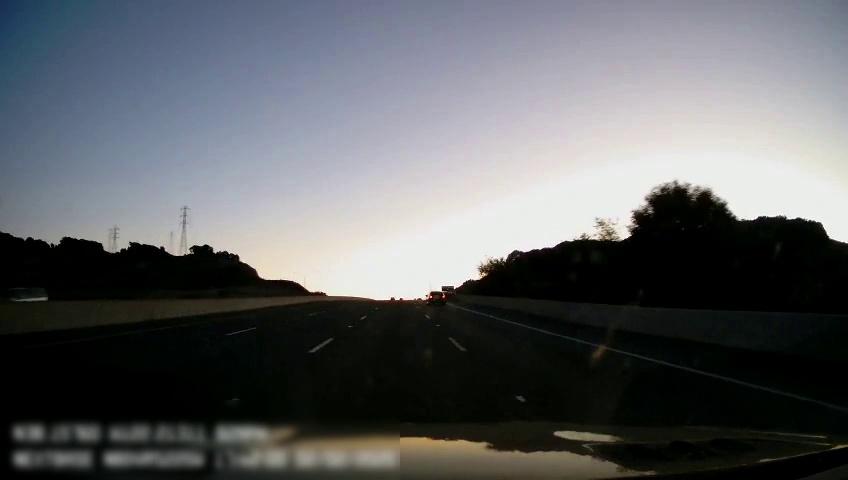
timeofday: Dusk/Dawn/Twilight
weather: Sunny
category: Drivable Space
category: Vehicles | Car
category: Vehicles | Bus
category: Lanes | Alternate Lane
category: Lanes | Current Lane
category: Lanes | Current Lane
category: Lanes | Alternate Lane
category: Lanes | Alternate Lane
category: Traffic | Signs